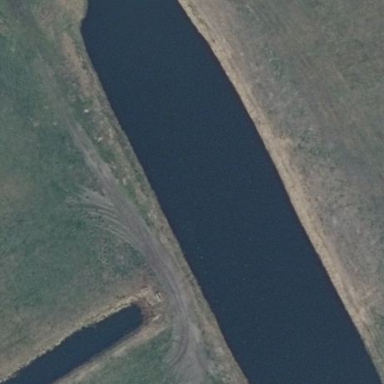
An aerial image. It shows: Pond surrounded by natural water.